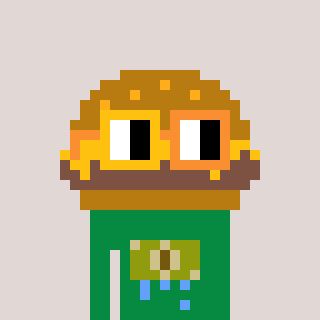
a pixel art character with square yellow and orange glasses, a burger-shaped head and a green-colored body on a warm background